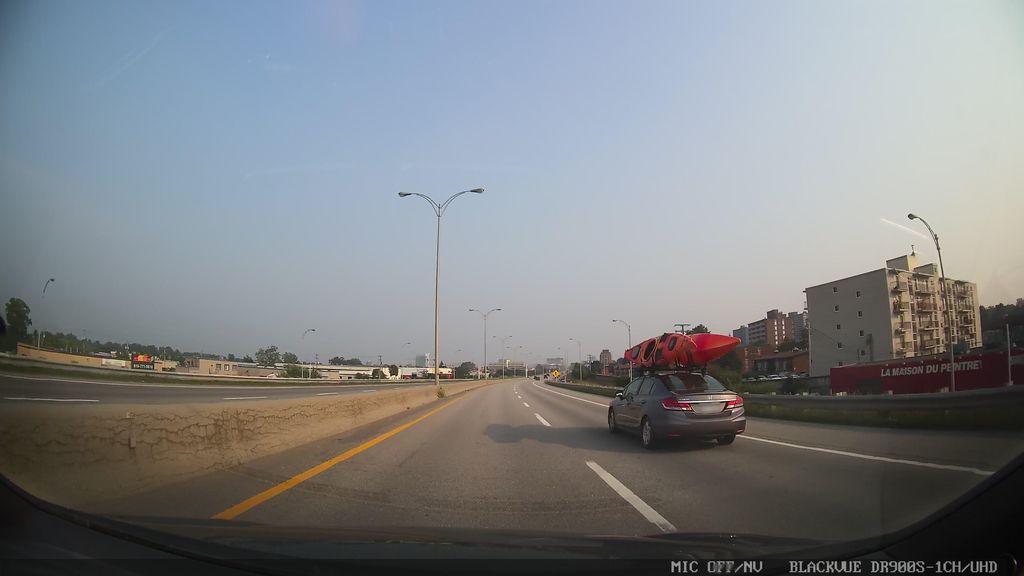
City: ottawa-gatineau